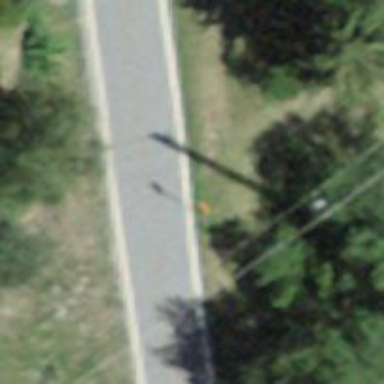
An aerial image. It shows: Pole supporting roof covering pipeline marker.